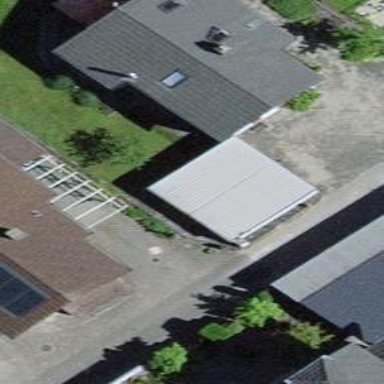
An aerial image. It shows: Garage.